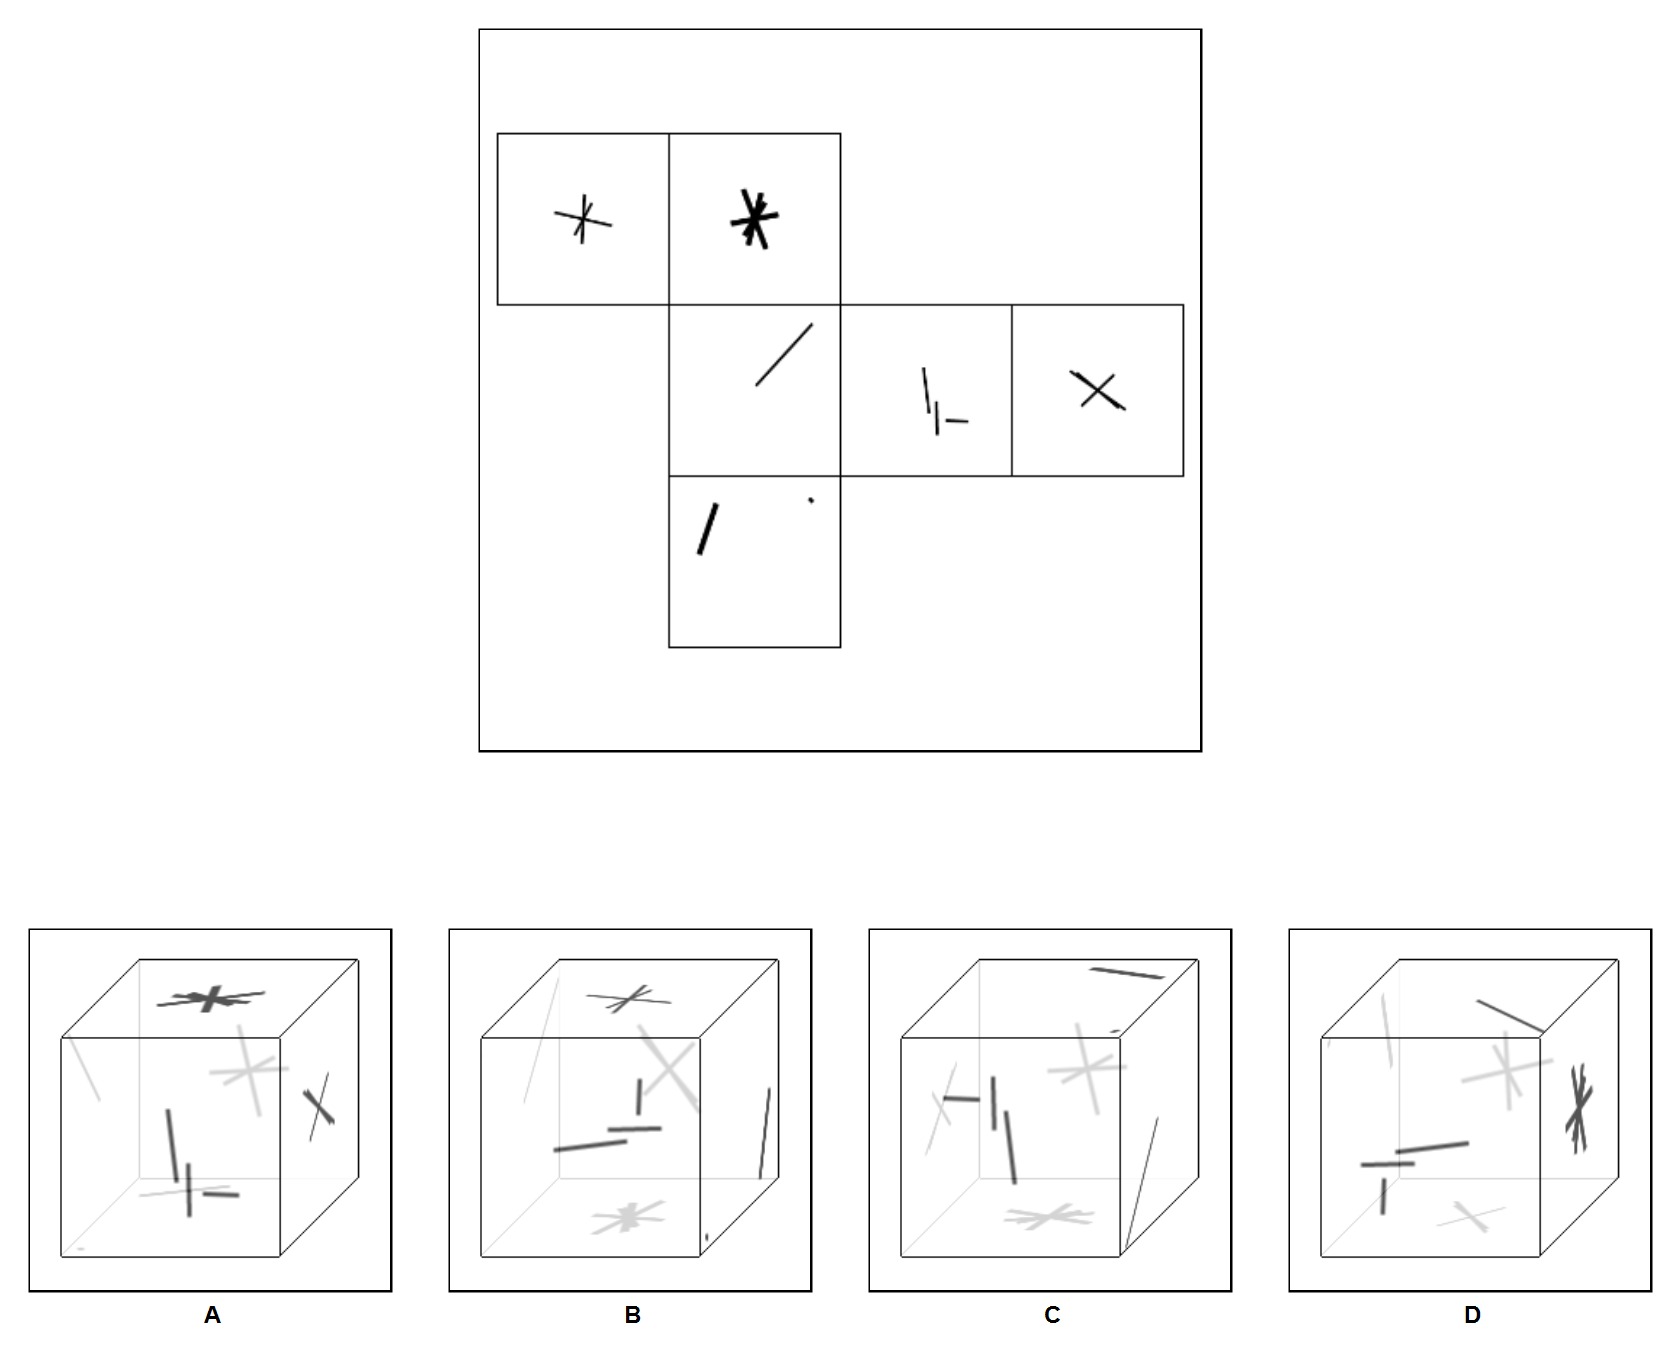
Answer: B